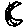
Label: moon